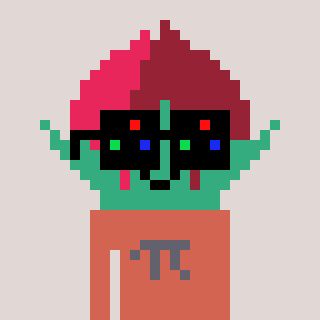
a pixel art character with square black sunglasses, a rosebud-shaped head and a peachy-colored body on a warm background